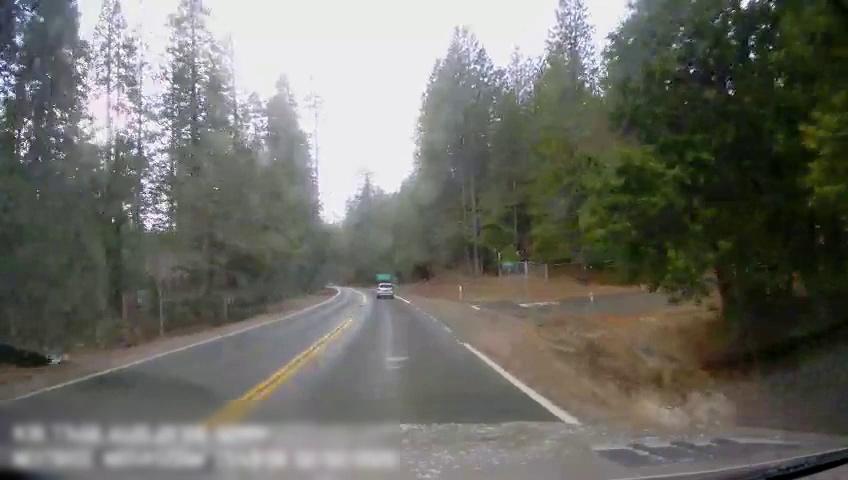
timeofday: Day
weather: Sunny
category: Drivable Space
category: Vehicles | SUV
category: Lanes | Current Lane
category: Lanes | Current Lane
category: Lanes | Opposite Lane
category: Lanes | Opposite Lane
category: Traffic | Signs